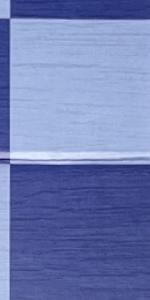
Label: Empty